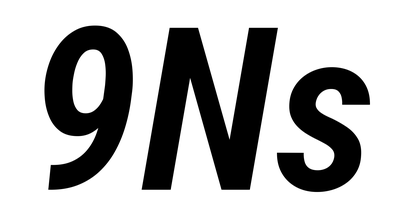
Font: Roboto-Italic_Condensed_SemiBold_Italic